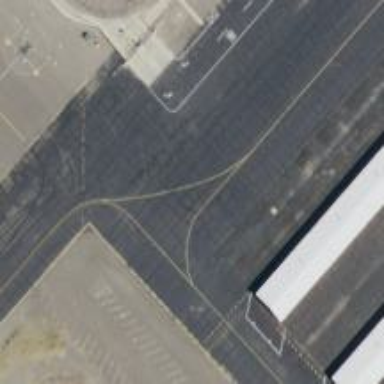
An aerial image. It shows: View of taxiway at the airport.